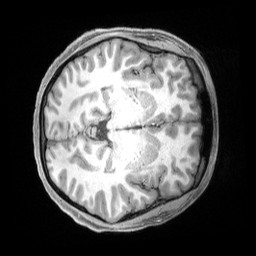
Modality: T1w
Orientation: axial
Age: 29
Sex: female
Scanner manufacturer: siemens
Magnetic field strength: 3 T
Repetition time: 2.4 s
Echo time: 0.00228 s